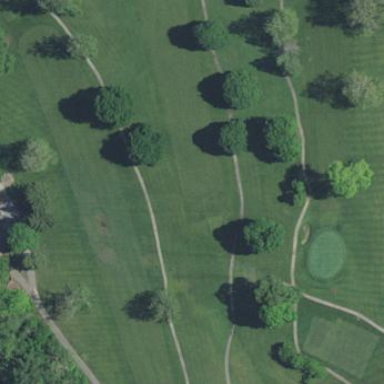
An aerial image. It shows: Golf fairway surrounded by grass.